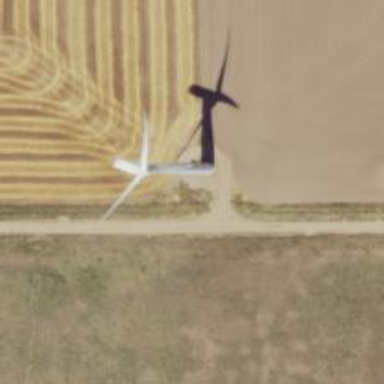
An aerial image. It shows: Wind generator powered by wind. The generator type is horizontal axis and it uses wind turbines.